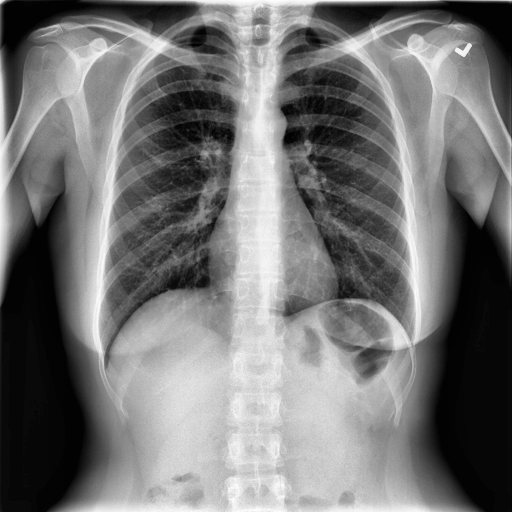
Finding: NORMAL